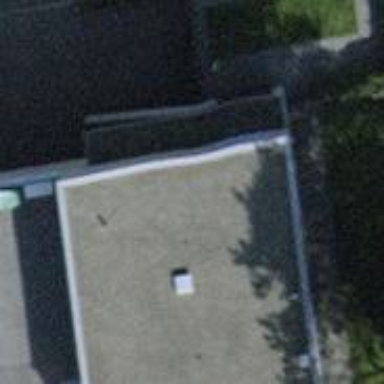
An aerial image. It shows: Building with flat roof.